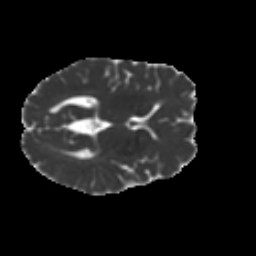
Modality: MD
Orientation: axial
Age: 49
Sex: female
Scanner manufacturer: ge
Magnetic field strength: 3 T
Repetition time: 7.8 s
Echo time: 0.0606 s